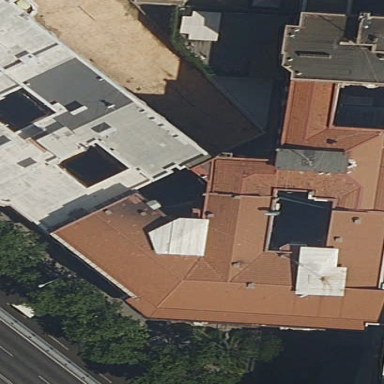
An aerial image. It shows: Building part with flat roof.